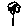
Label: flower